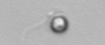
Label: flagellate